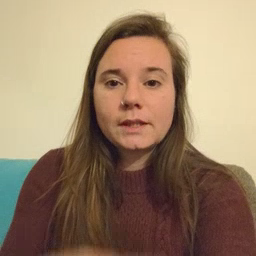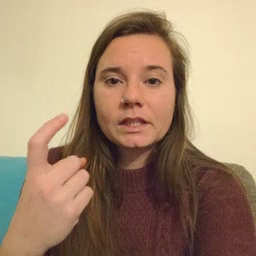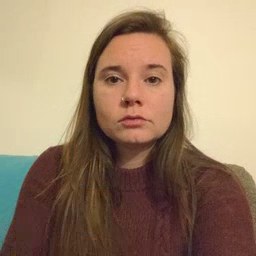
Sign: finger